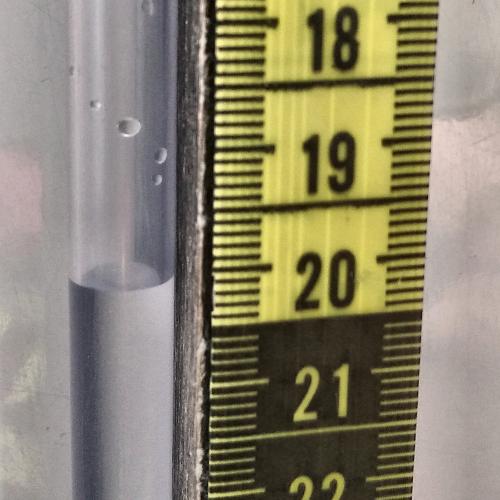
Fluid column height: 20.0 cm